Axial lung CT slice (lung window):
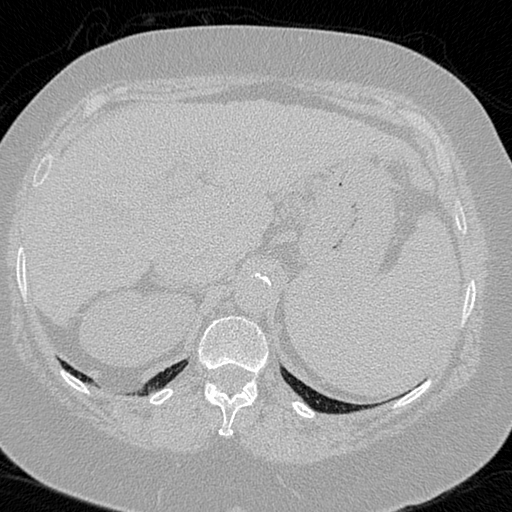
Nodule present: no